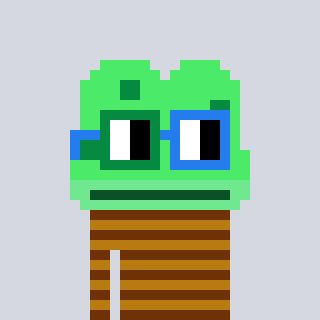
a pixel art character with square green and blue glasses, a frog-shaped head and a gold-colored body on a cool background